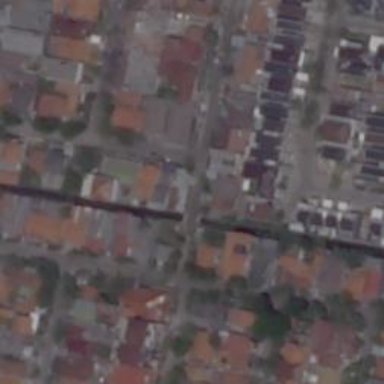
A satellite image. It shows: Residential road.